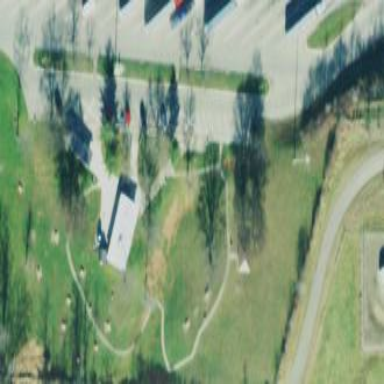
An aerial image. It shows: Rest area on the road.